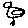
Label: bird